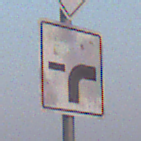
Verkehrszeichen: VerlaufVorfahrtsstrasse9
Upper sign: Vorfahrtsstrasse
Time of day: SunriseSunset
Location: Outdoor (Nature)
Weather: Clear
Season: NotSpecified
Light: Natural